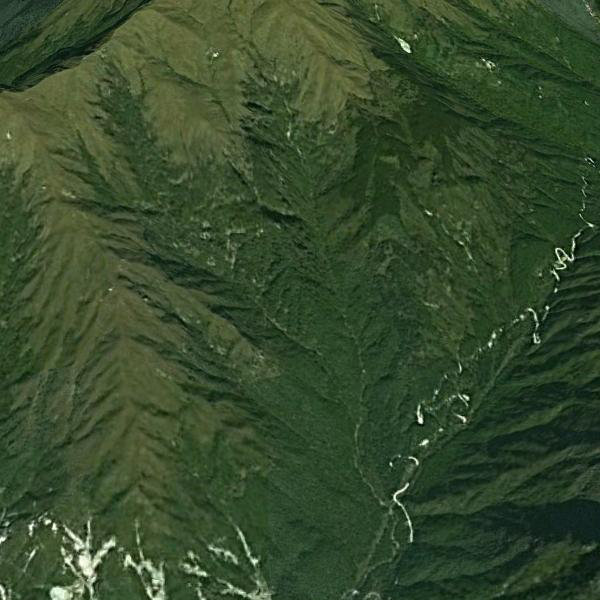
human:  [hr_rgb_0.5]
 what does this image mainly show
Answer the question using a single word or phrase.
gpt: mountains